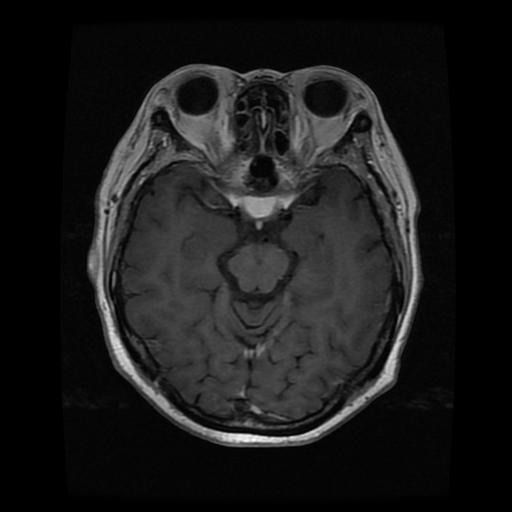
Label: pituitary